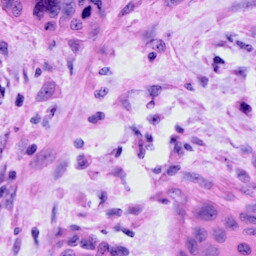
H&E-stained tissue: Cervix